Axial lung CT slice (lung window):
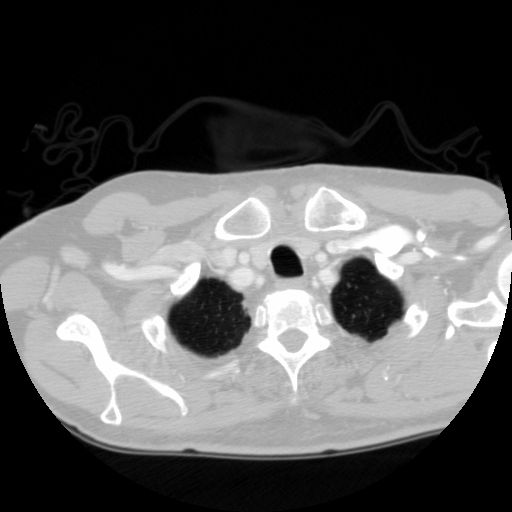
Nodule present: yes
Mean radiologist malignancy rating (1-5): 1